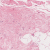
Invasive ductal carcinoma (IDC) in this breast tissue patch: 0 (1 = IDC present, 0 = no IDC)